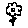
Label: flower